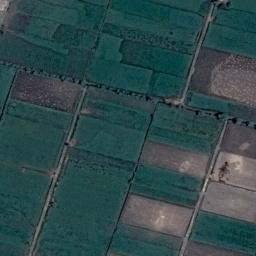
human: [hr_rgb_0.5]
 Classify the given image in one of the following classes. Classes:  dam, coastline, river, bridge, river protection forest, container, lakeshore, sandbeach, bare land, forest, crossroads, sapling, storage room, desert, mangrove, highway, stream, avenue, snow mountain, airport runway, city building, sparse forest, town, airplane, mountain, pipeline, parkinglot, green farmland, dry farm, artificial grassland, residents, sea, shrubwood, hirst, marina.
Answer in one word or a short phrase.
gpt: green farmland